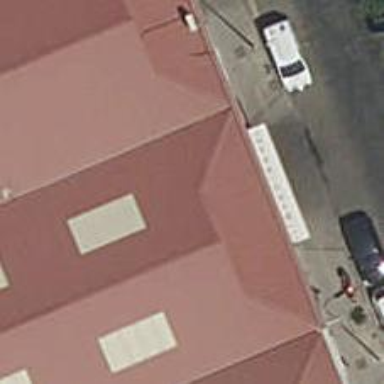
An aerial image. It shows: Car wash facility.